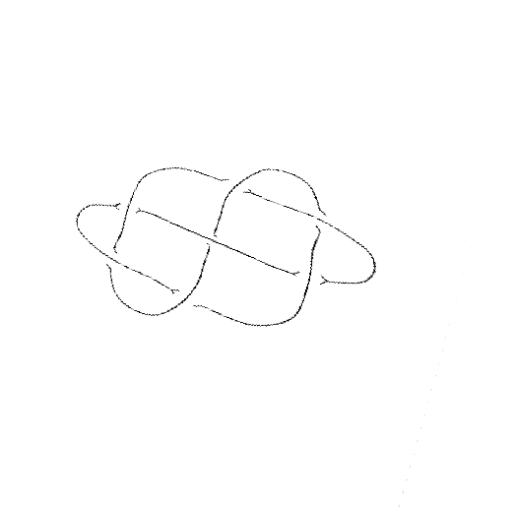
Crossing number: 7